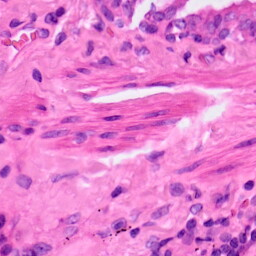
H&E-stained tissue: Lung